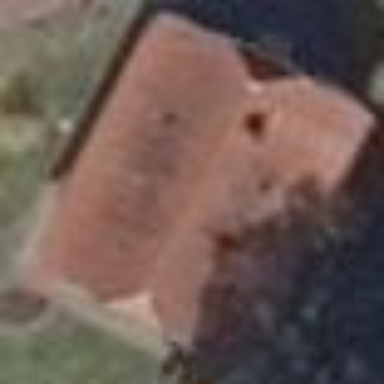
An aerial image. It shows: Detached building with half-hipped roof shape.